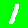
Digit: 1